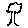
Label: tree